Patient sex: F
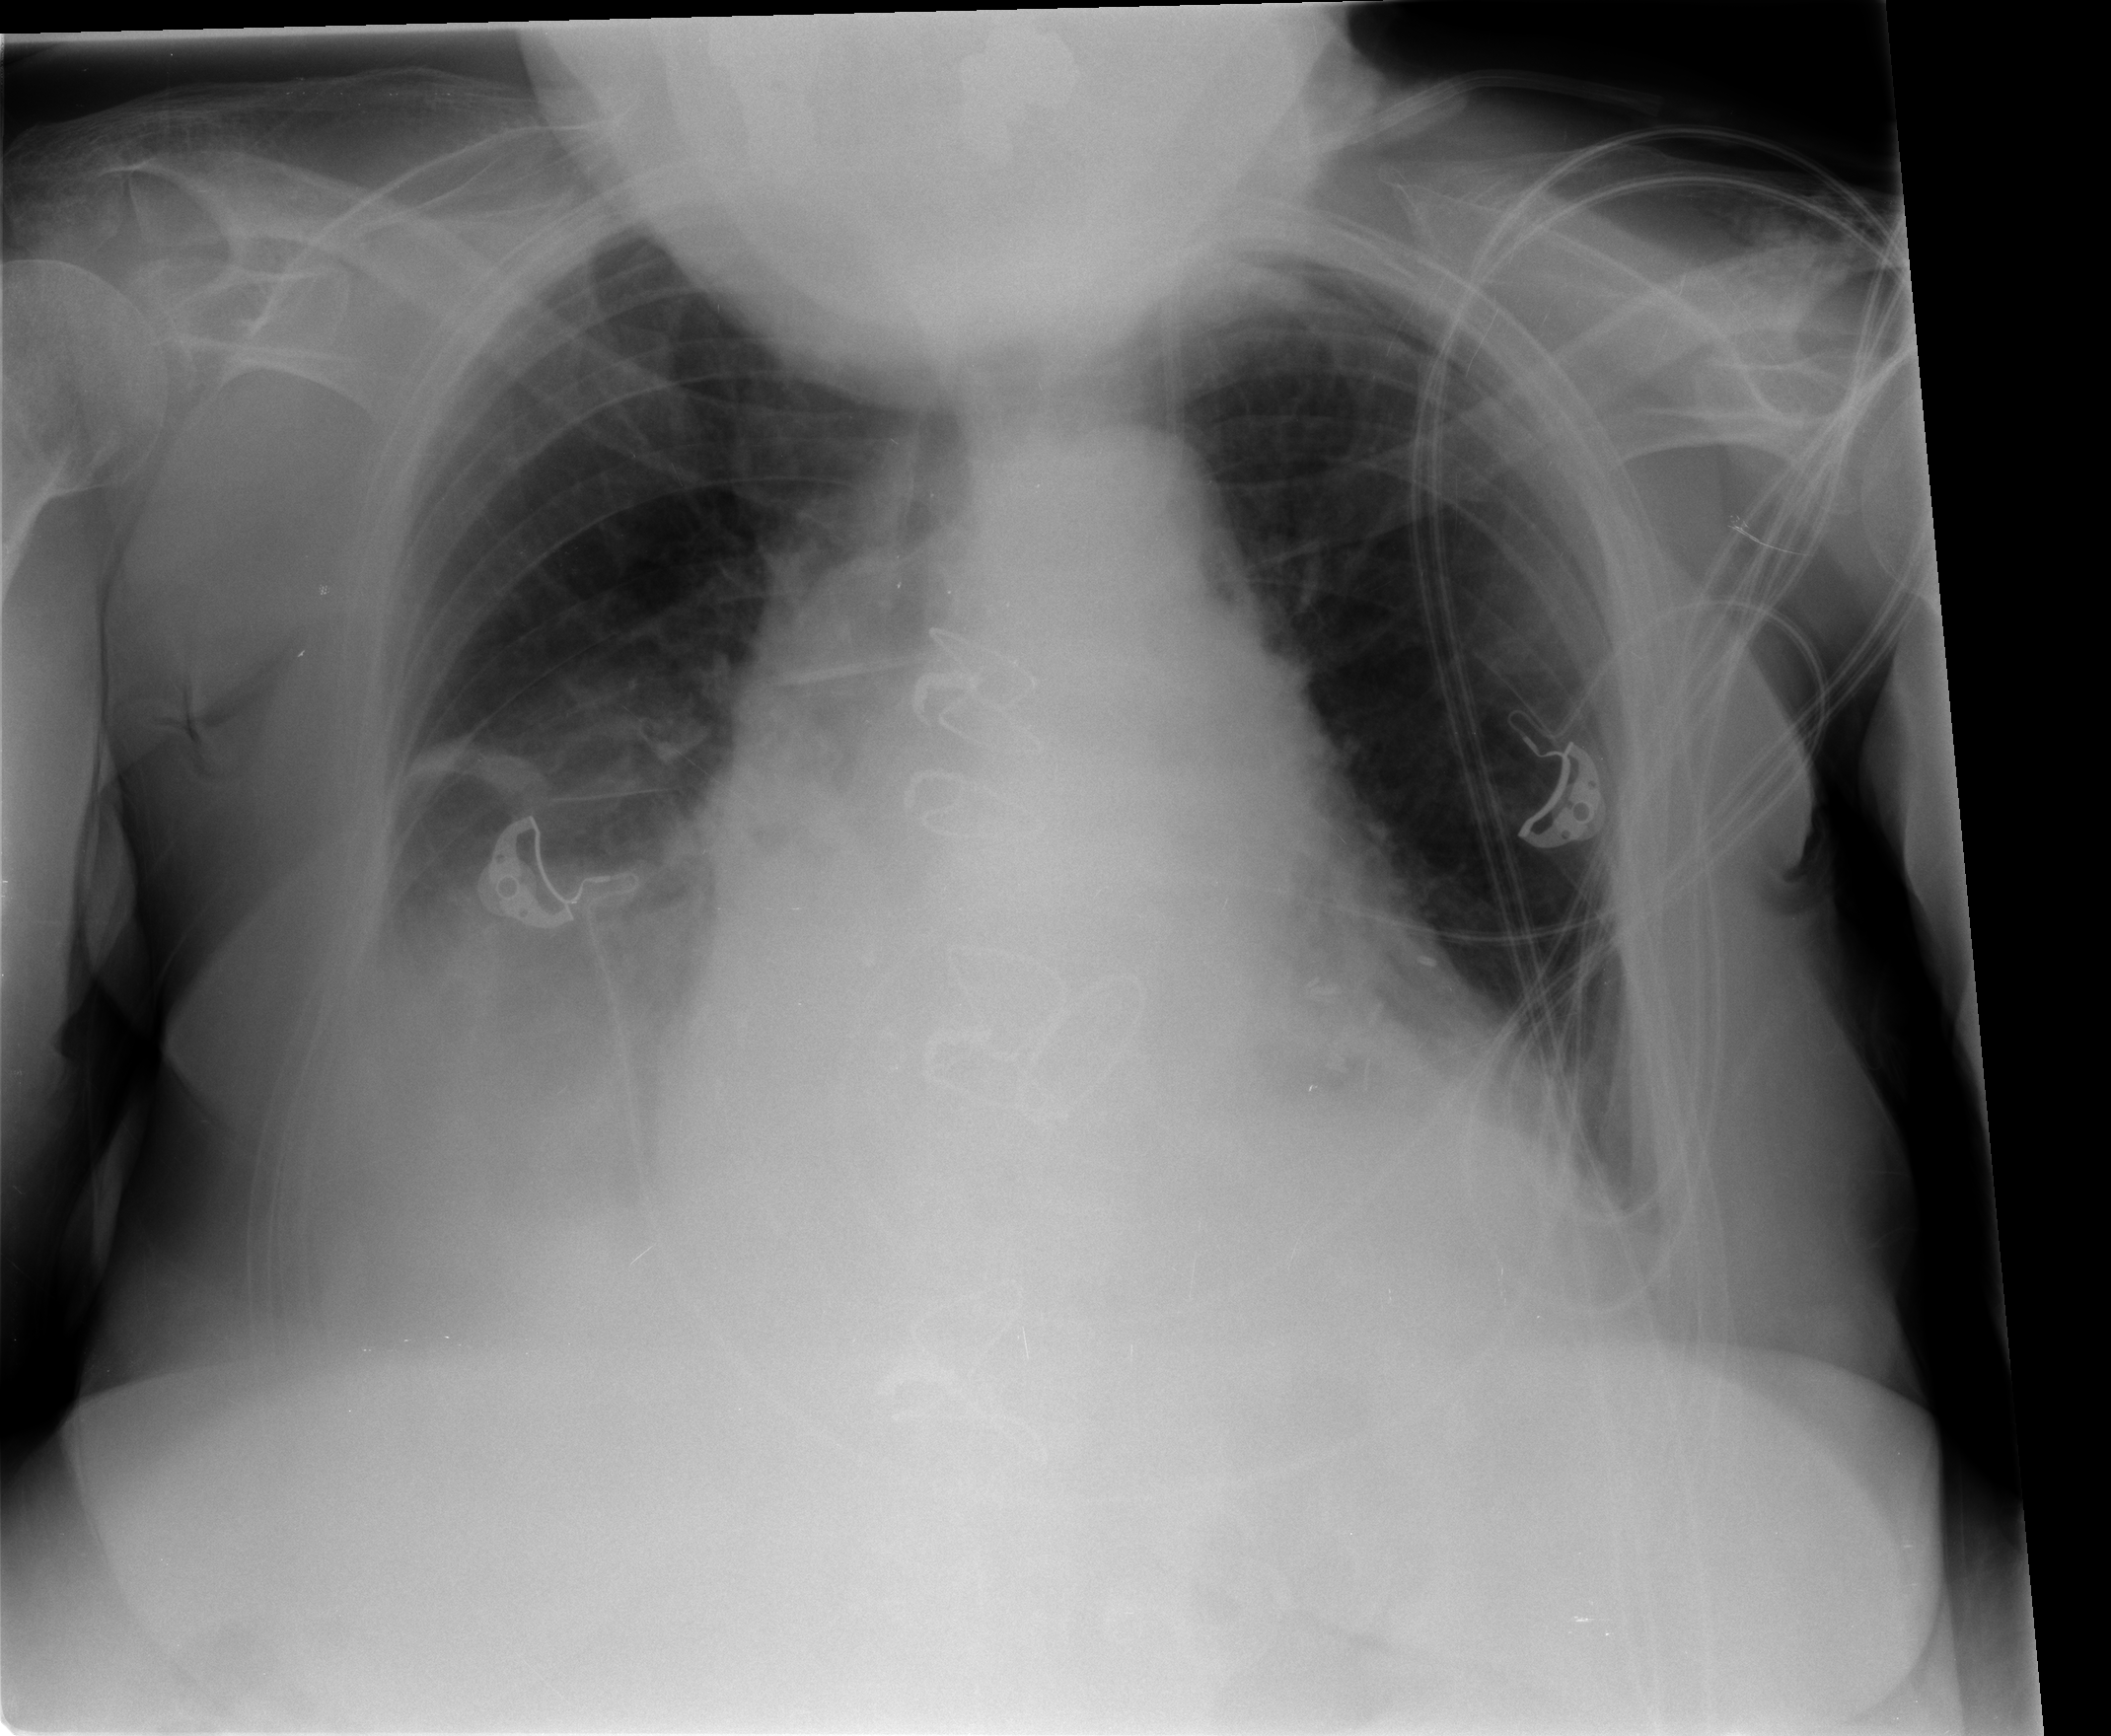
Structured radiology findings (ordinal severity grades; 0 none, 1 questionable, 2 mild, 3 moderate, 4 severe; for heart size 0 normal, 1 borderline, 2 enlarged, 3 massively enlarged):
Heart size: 2
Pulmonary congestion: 0
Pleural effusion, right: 2
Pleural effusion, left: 1
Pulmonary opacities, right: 0
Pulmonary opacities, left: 0
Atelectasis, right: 2
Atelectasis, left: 2